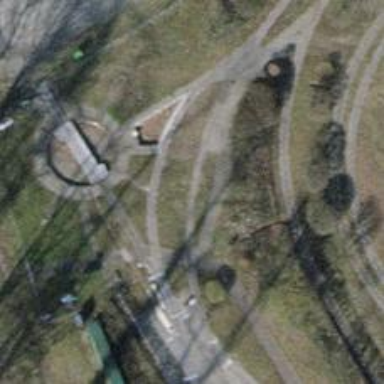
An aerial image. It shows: Miniature railway.